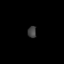
Tissue: lung
Cell type: Epithelial cells
Senescence score: 0.1473
Nuclear area (px): 98
Mean DAPI intensity: 65.327